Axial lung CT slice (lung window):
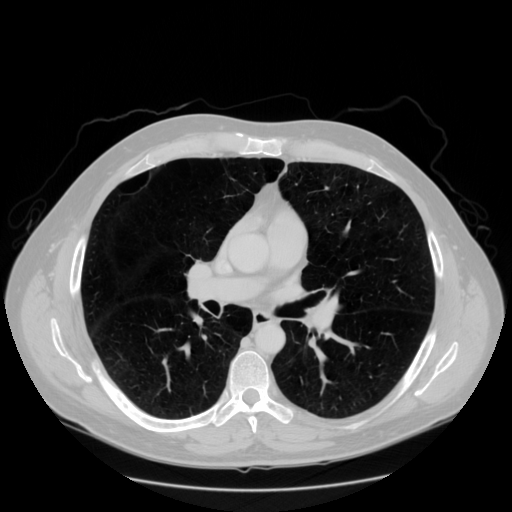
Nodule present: no